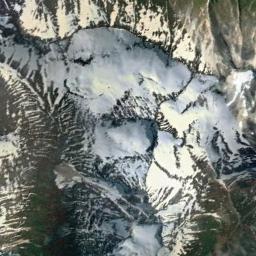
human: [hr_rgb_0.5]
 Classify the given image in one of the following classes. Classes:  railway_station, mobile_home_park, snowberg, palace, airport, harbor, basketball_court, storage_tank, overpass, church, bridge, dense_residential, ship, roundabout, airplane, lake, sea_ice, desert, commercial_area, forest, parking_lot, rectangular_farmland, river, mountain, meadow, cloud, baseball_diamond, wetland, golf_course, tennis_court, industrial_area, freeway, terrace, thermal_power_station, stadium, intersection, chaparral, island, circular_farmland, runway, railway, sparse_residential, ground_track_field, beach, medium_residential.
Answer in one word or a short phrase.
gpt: snowberg